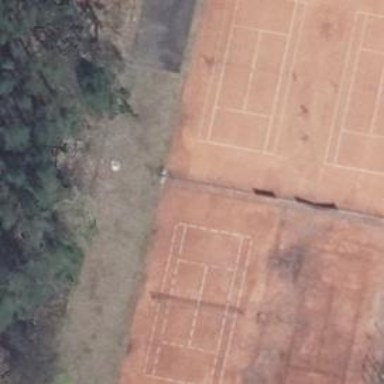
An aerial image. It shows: Tennis court on pitch.